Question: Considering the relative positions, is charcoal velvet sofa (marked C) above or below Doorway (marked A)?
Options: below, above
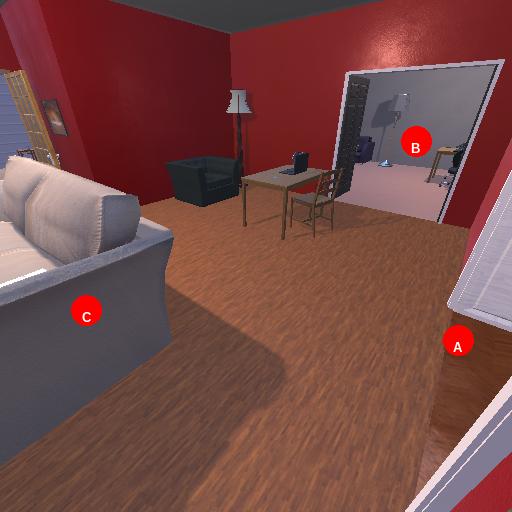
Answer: below